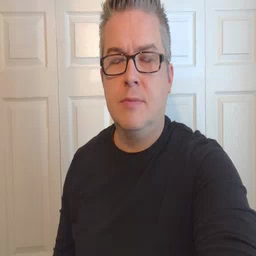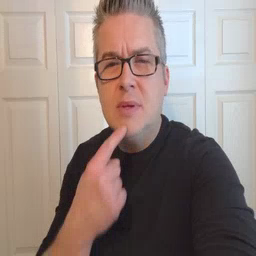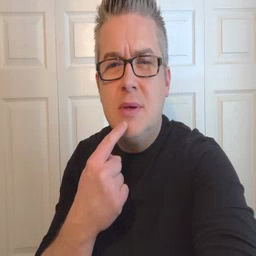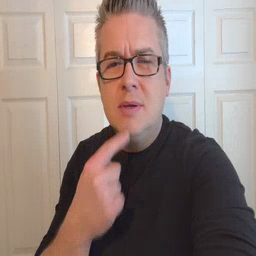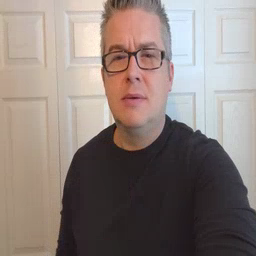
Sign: say